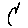
Label: moon